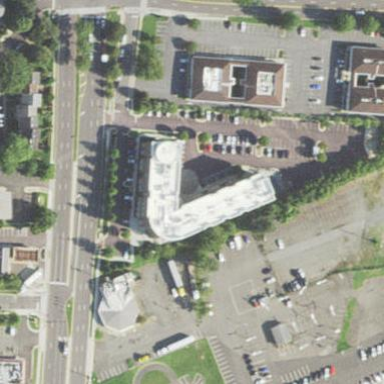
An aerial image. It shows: Hotel building for tourism.